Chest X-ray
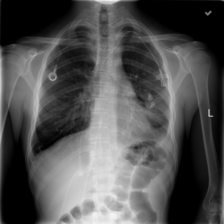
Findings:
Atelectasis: negative
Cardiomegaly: negative
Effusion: positive
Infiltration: negative
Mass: negative
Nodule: negative
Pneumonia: negative
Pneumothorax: negative
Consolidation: negative
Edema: positive
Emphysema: negative
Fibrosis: negative
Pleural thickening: negative
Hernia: negative